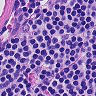
Metastatic tissue present: no